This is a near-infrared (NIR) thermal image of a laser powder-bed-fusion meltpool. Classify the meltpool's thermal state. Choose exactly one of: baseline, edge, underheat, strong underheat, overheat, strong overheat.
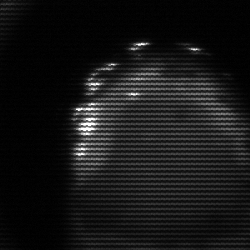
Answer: edge